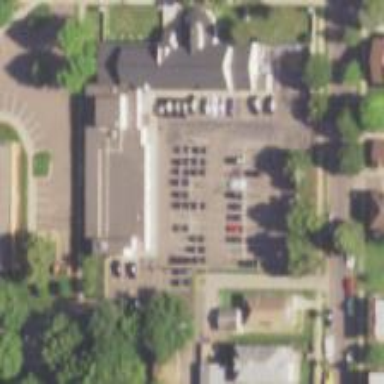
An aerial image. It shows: Police building serving as police amenity.